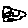
Label: cloud